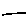
Label: line